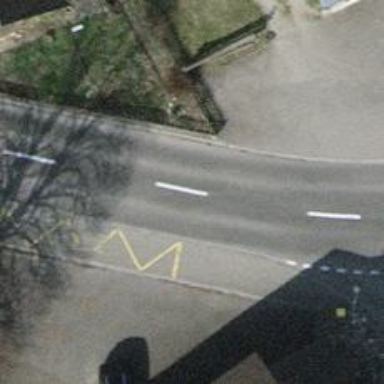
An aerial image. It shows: Public transport stop position.